Question: I was trying to install a CMS in a folder in my website. After the installation and trying to run, it shows this error:
> Error 14 It is an error to use a
section registered as
allowDefinition='MachineToApplication'
beyond application level. This error
can be caused by a virtual directory
not being configured as an application
in
IIS. E:\Documents\Visual
Studio
2010\WebSites\WebSite20log\web.config 61
I added the website as a Virtual Directory and also converted that to application. On trying to browse this application, the following error occurs as shown in the screenshot:

How do I solve this?
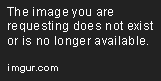
Answer: This error I believe now is that you need to setup the Default Document. Go into IIS and select the Default Document option (IIS 6 or 7, has to be installed), and set it to the default page you'd like to show. Or type in the path with the ASPX document included. So enter: <URL>, or set the default document as default.aspx. That's typically the cause.
HTH.